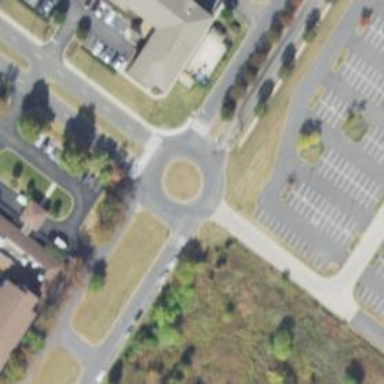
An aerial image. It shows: Unclassified road that forms roundabout at the junction.